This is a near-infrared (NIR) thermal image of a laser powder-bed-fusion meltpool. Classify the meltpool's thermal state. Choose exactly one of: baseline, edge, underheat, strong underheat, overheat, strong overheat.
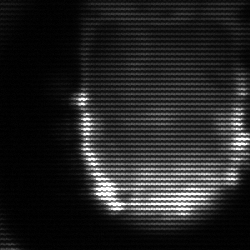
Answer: baseline